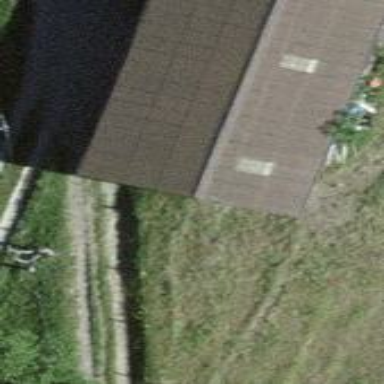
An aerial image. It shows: Barn.